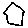
Label: house